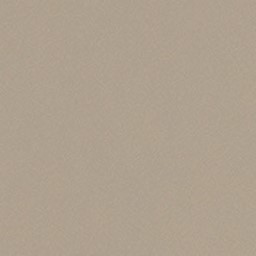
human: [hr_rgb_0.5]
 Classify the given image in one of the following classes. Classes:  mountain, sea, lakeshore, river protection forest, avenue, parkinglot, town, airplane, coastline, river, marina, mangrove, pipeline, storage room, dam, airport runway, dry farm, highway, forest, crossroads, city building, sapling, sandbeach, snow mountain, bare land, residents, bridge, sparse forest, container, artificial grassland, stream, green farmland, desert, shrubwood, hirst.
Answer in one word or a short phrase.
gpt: desert